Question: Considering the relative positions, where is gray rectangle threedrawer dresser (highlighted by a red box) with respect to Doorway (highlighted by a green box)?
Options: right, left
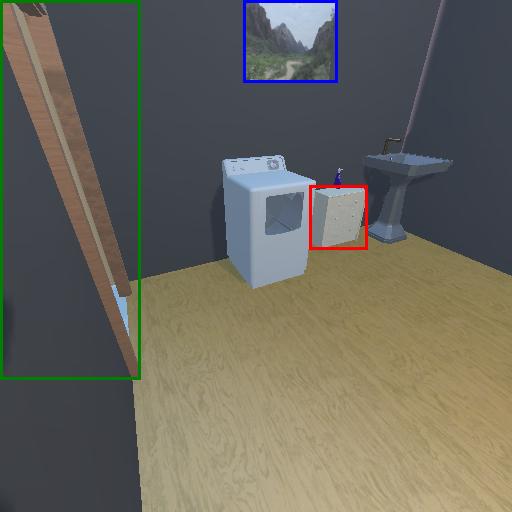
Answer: right